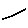
Label: line